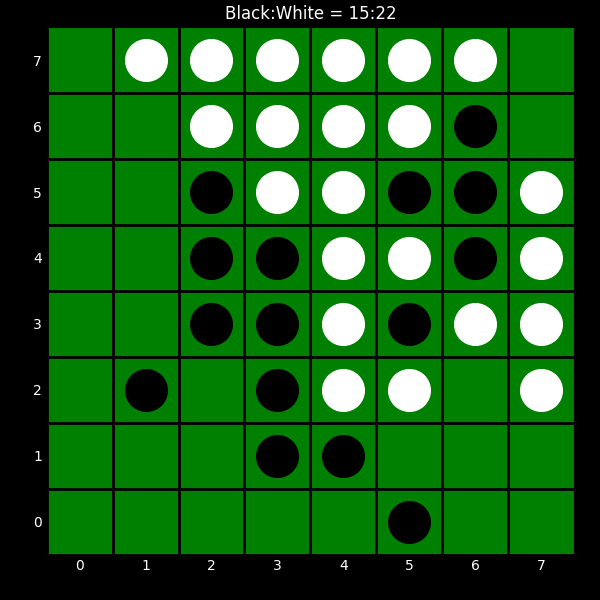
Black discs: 15
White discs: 22